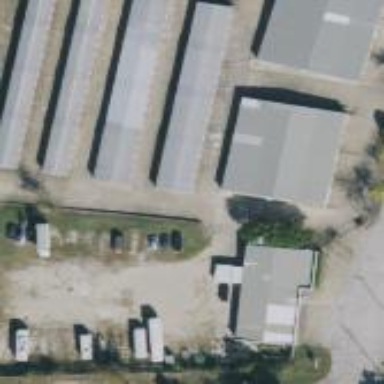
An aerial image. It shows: Storage rental shop.